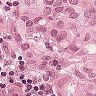
Metastatic tissue present: yes